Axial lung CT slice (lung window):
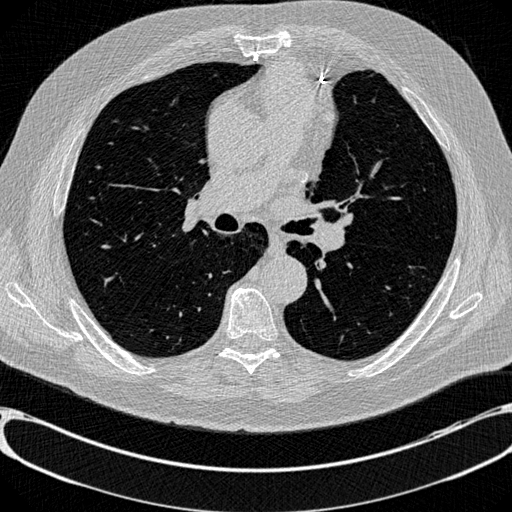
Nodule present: no